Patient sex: M
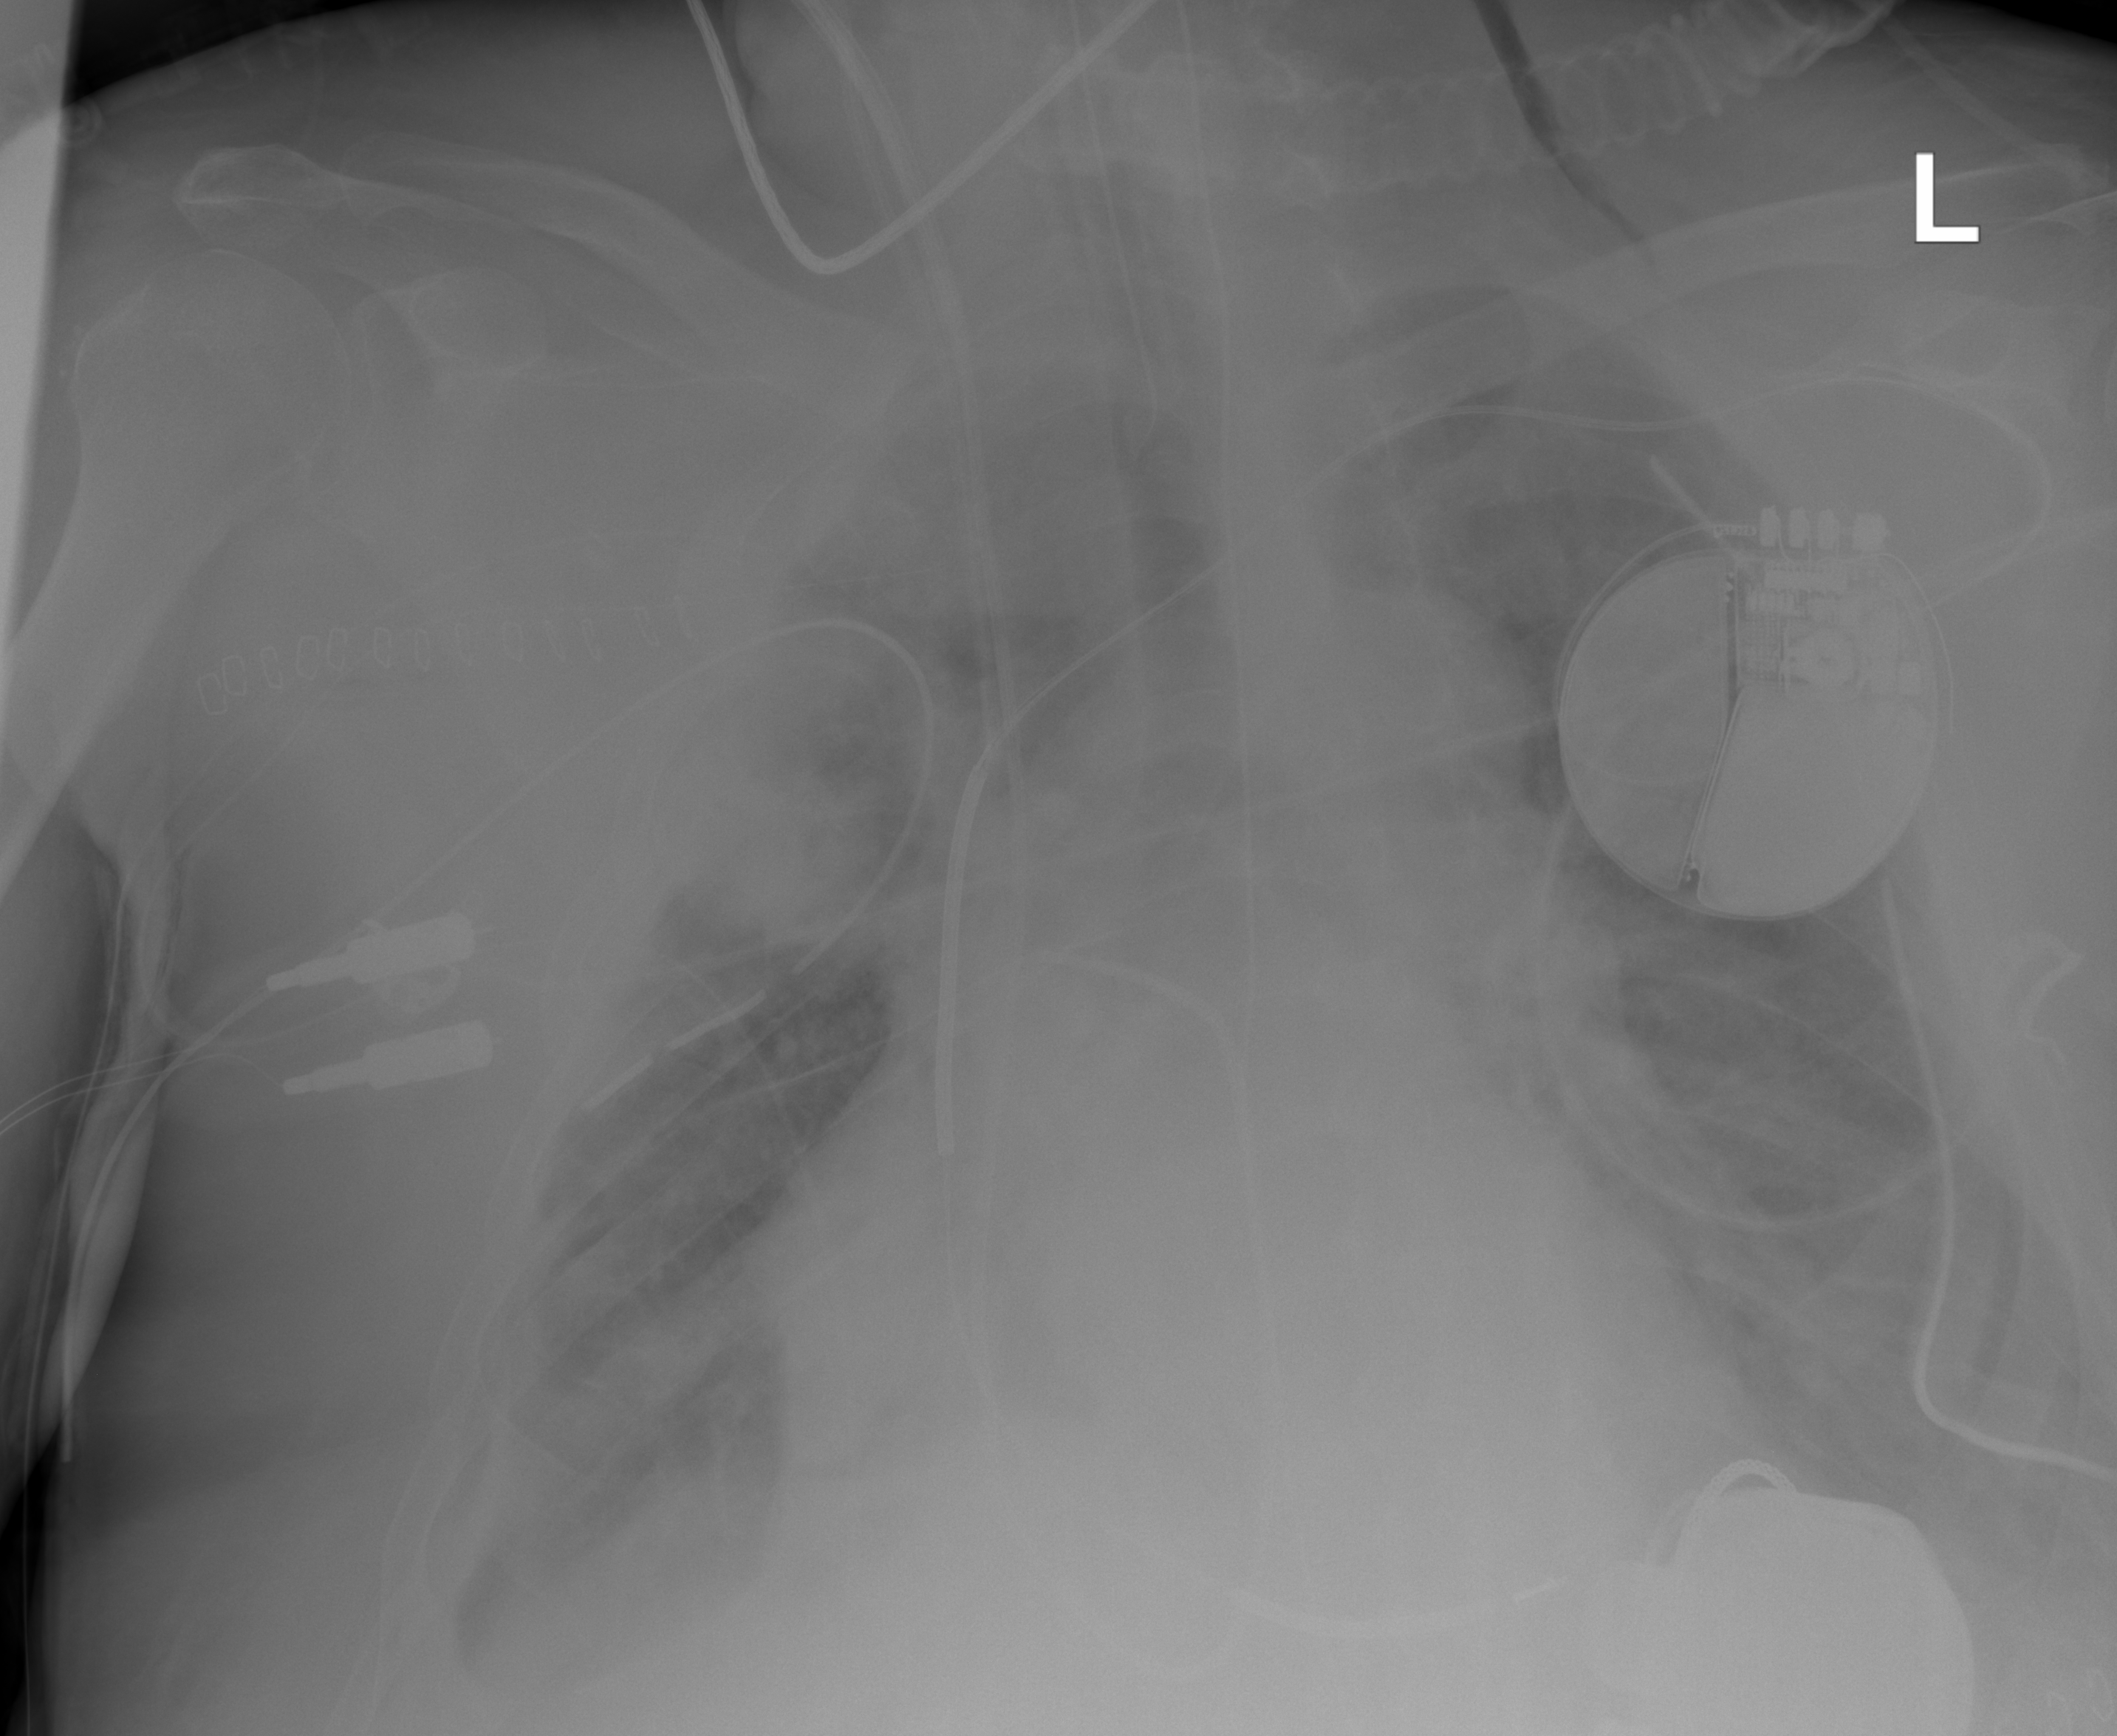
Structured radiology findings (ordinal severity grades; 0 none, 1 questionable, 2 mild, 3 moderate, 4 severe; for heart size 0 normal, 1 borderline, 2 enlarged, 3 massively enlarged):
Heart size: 2
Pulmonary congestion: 2
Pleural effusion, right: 2
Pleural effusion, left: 0
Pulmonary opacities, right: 3
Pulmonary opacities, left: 3
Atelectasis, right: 4
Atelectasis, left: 2